Question: I am new to MQTT and I have a frustrating problem.
I have been using MQTT.fx to subscribe to a topic; I have set the:
- - - - -
This works well, however I would like to use mosquitto_sub.
I am attempting to subscribe to the same topic in the following way:
'''
mosquitto_sub -h host -p 8883 -t topic -i client id
'''
This is not working for me. I am using it on a Ubuntu VM.
My powers of observation tell me that I should enable TLS, however I'm not quite sure how to do that, I have stuffed around with certificates and enabling TLS in may ways but have not got the right combo. I know it is required as if I uncheck the SSL/TLS box in MQTT.fx I am unable to connect.
I would really like to replicate what I have in MQTT.fx with mosquitto.
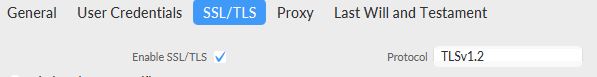
Answer: In the mosquitto_sub command, use the --capath argument to point to /etc/ssl/certs. It needs a pointer to the trusted certificates.